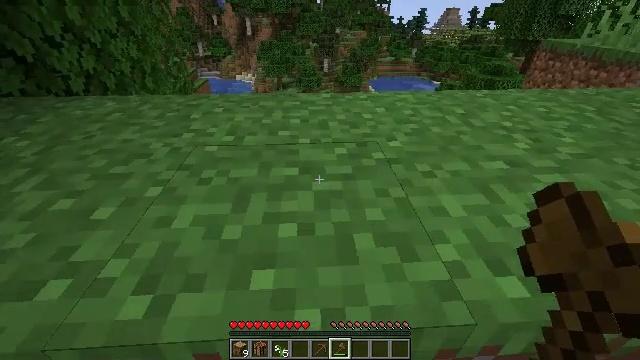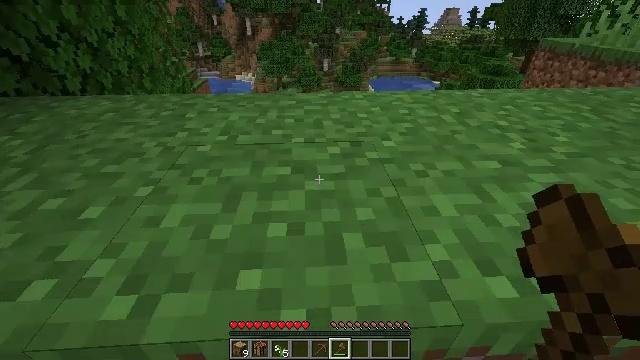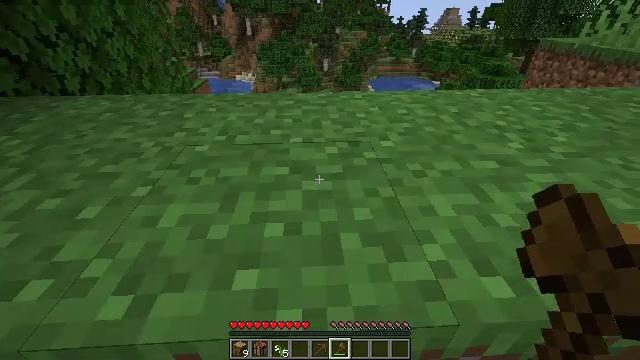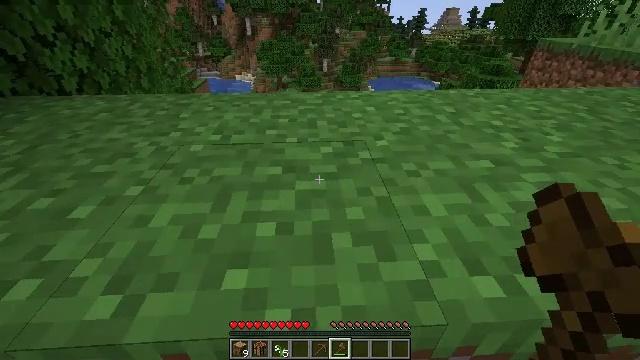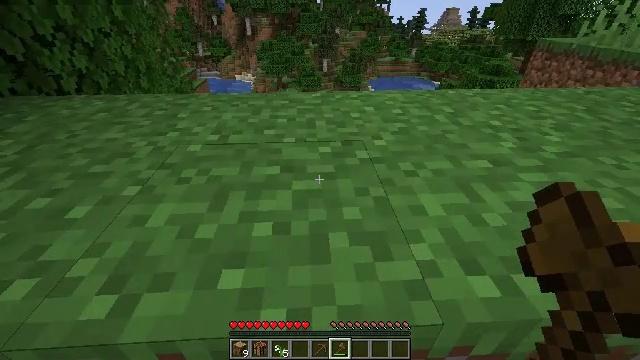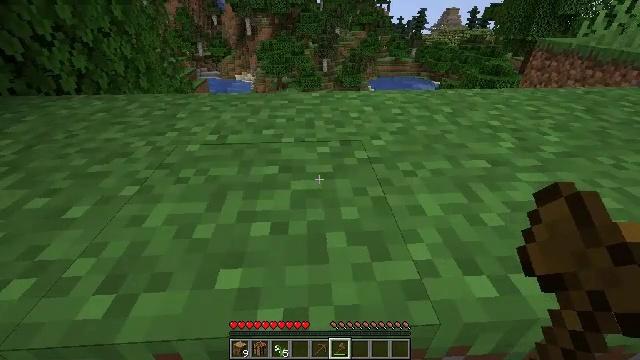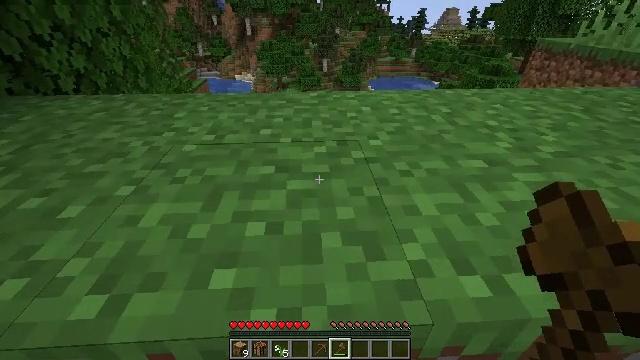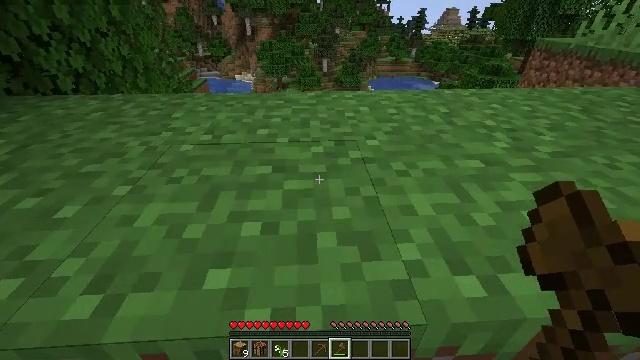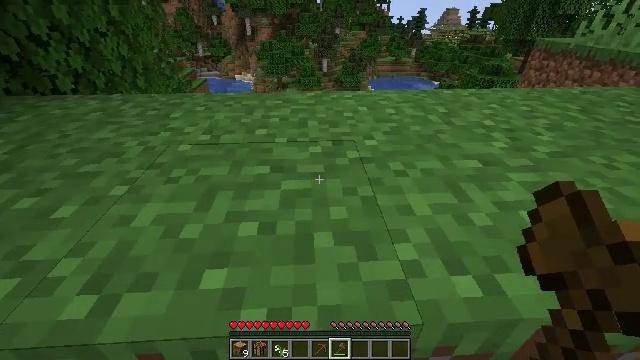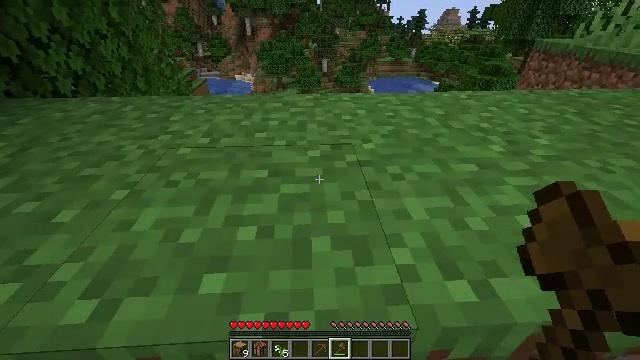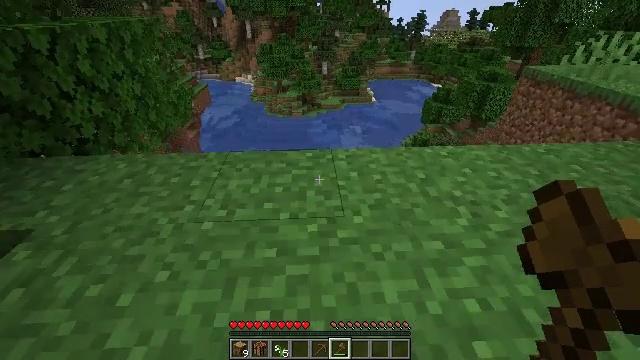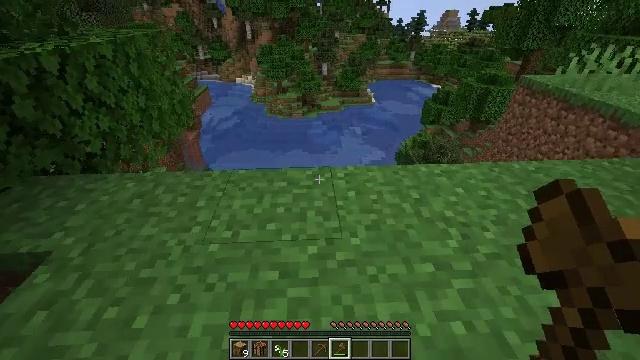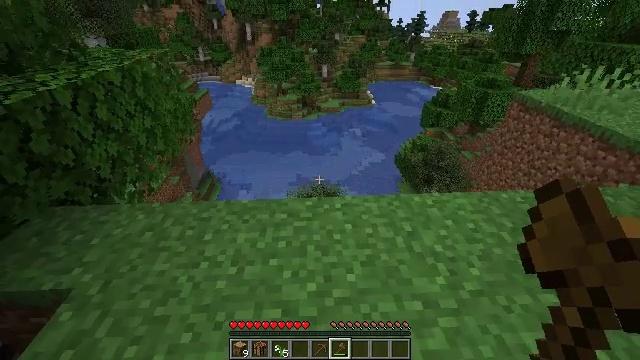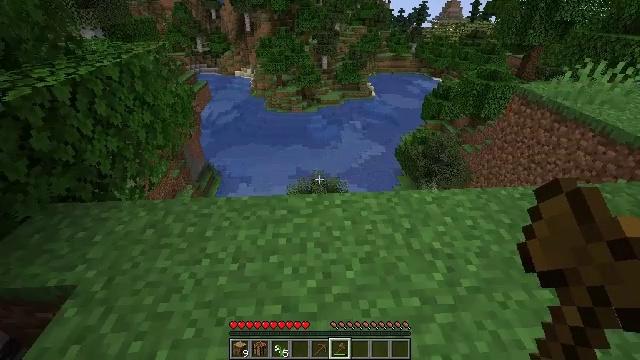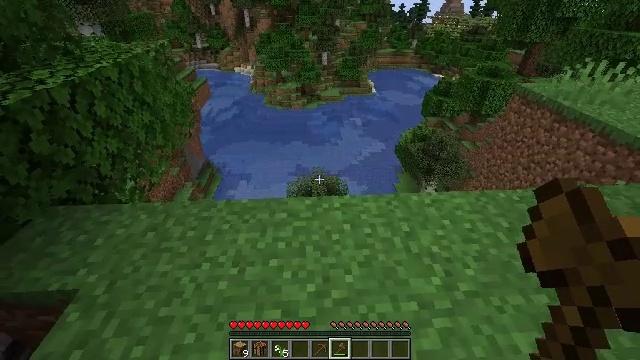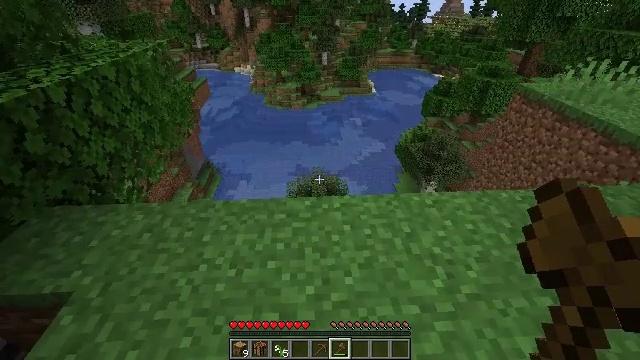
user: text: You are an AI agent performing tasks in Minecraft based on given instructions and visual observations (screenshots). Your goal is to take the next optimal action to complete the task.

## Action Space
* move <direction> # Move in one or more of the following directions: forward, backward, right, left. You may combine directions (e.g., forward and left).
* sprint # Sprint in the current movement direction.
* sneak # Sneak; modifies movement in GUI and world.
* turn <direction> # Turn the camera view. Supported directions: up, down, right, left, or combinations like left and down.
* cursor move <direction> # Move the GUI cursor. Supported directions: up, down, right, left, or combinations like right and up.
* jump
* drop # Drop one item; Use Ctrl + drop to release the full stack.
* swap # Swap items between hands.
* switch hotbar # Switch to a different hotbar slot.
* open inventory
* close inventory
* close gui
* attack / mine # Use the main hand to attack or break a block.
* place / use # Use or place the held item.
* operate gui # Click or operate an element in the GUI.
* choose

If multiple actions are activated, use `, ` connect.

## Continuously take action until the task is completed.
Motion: motion action
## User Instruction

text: Pick up the lilac.
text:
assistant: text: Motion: no_op
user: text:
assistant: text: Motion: no_op
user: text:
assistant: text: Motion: move forward
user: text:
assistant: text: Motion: move forward
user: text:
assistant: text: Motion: move forward
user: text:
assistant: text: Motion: move forward
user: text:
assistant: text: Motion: move forward
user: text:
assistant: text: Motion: move forward
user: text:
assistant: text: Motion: move forward, jump
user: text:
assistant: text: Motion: move forward, jump
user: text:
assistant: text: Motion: move forward, jump
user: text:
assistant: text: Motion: move forward, jump
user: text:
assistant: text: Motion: turn down, jump
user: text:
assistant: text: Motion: no_op
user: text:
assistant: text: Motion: no_op
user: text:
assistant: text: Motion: no_op
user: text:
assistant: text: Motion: no_op
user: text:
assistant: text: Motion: no_op
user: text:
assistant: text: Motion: no_op
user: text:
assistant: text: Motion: turn up
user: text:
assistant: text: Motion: no_op
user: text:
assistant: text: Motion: move forward
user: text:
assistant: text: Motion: move forward
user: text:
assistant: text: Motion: move forward
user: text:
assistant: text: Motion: move forward, turn down
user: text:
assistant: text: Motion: turn down
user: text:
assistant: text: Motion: turn right and down
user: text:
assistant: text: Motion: turn down
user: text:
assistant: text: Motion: turn down
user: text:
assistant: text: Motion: turn down